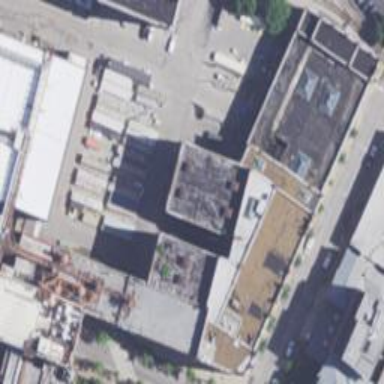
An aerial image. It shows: Building.